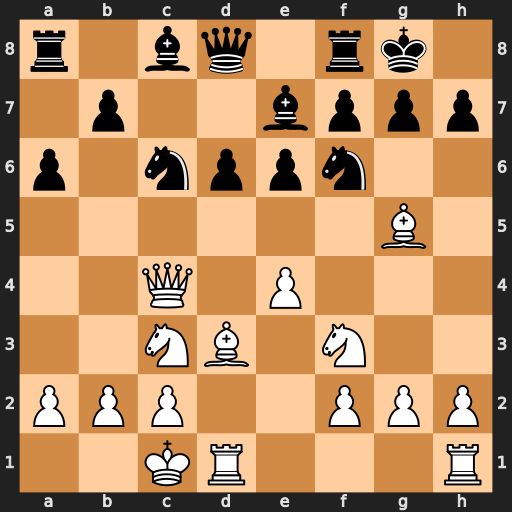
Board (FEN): r1bq1rk1/1p2bppp/p1nppn2/6B1/2Q1P3/2NB1N2/PPP2PPP/2KR3R
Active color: w
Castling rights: -
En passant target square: -
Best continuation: e5 Nxe5 Nxe5